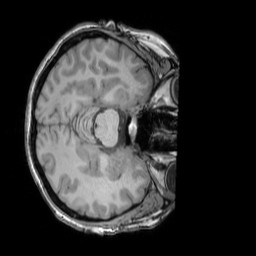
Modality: T1w
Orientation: axial
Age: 49
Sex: female
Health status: ill
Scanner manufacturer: siemens
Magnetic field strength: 3 T
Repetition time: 1.75 s
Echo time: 0.00418 s